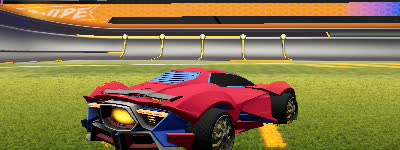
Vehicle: werewolf